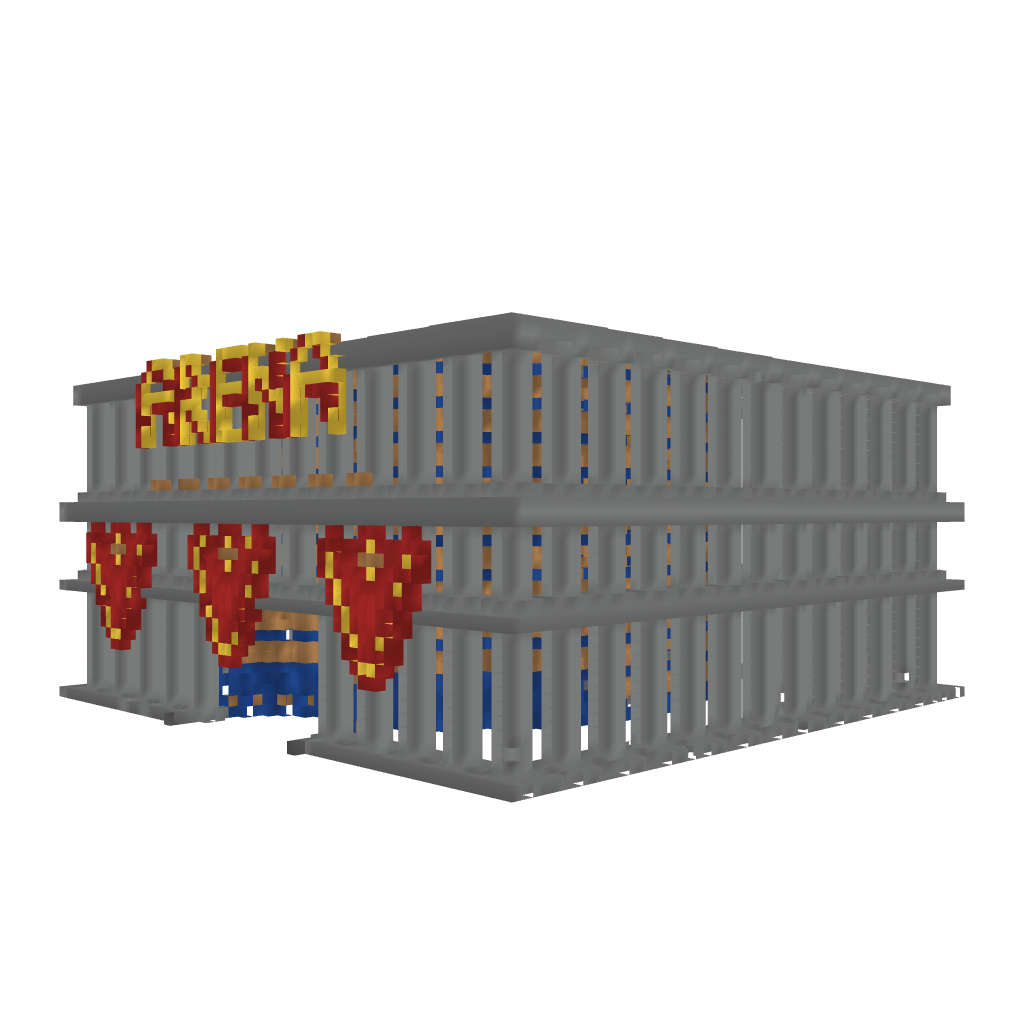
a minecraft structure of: Arena